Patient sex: M
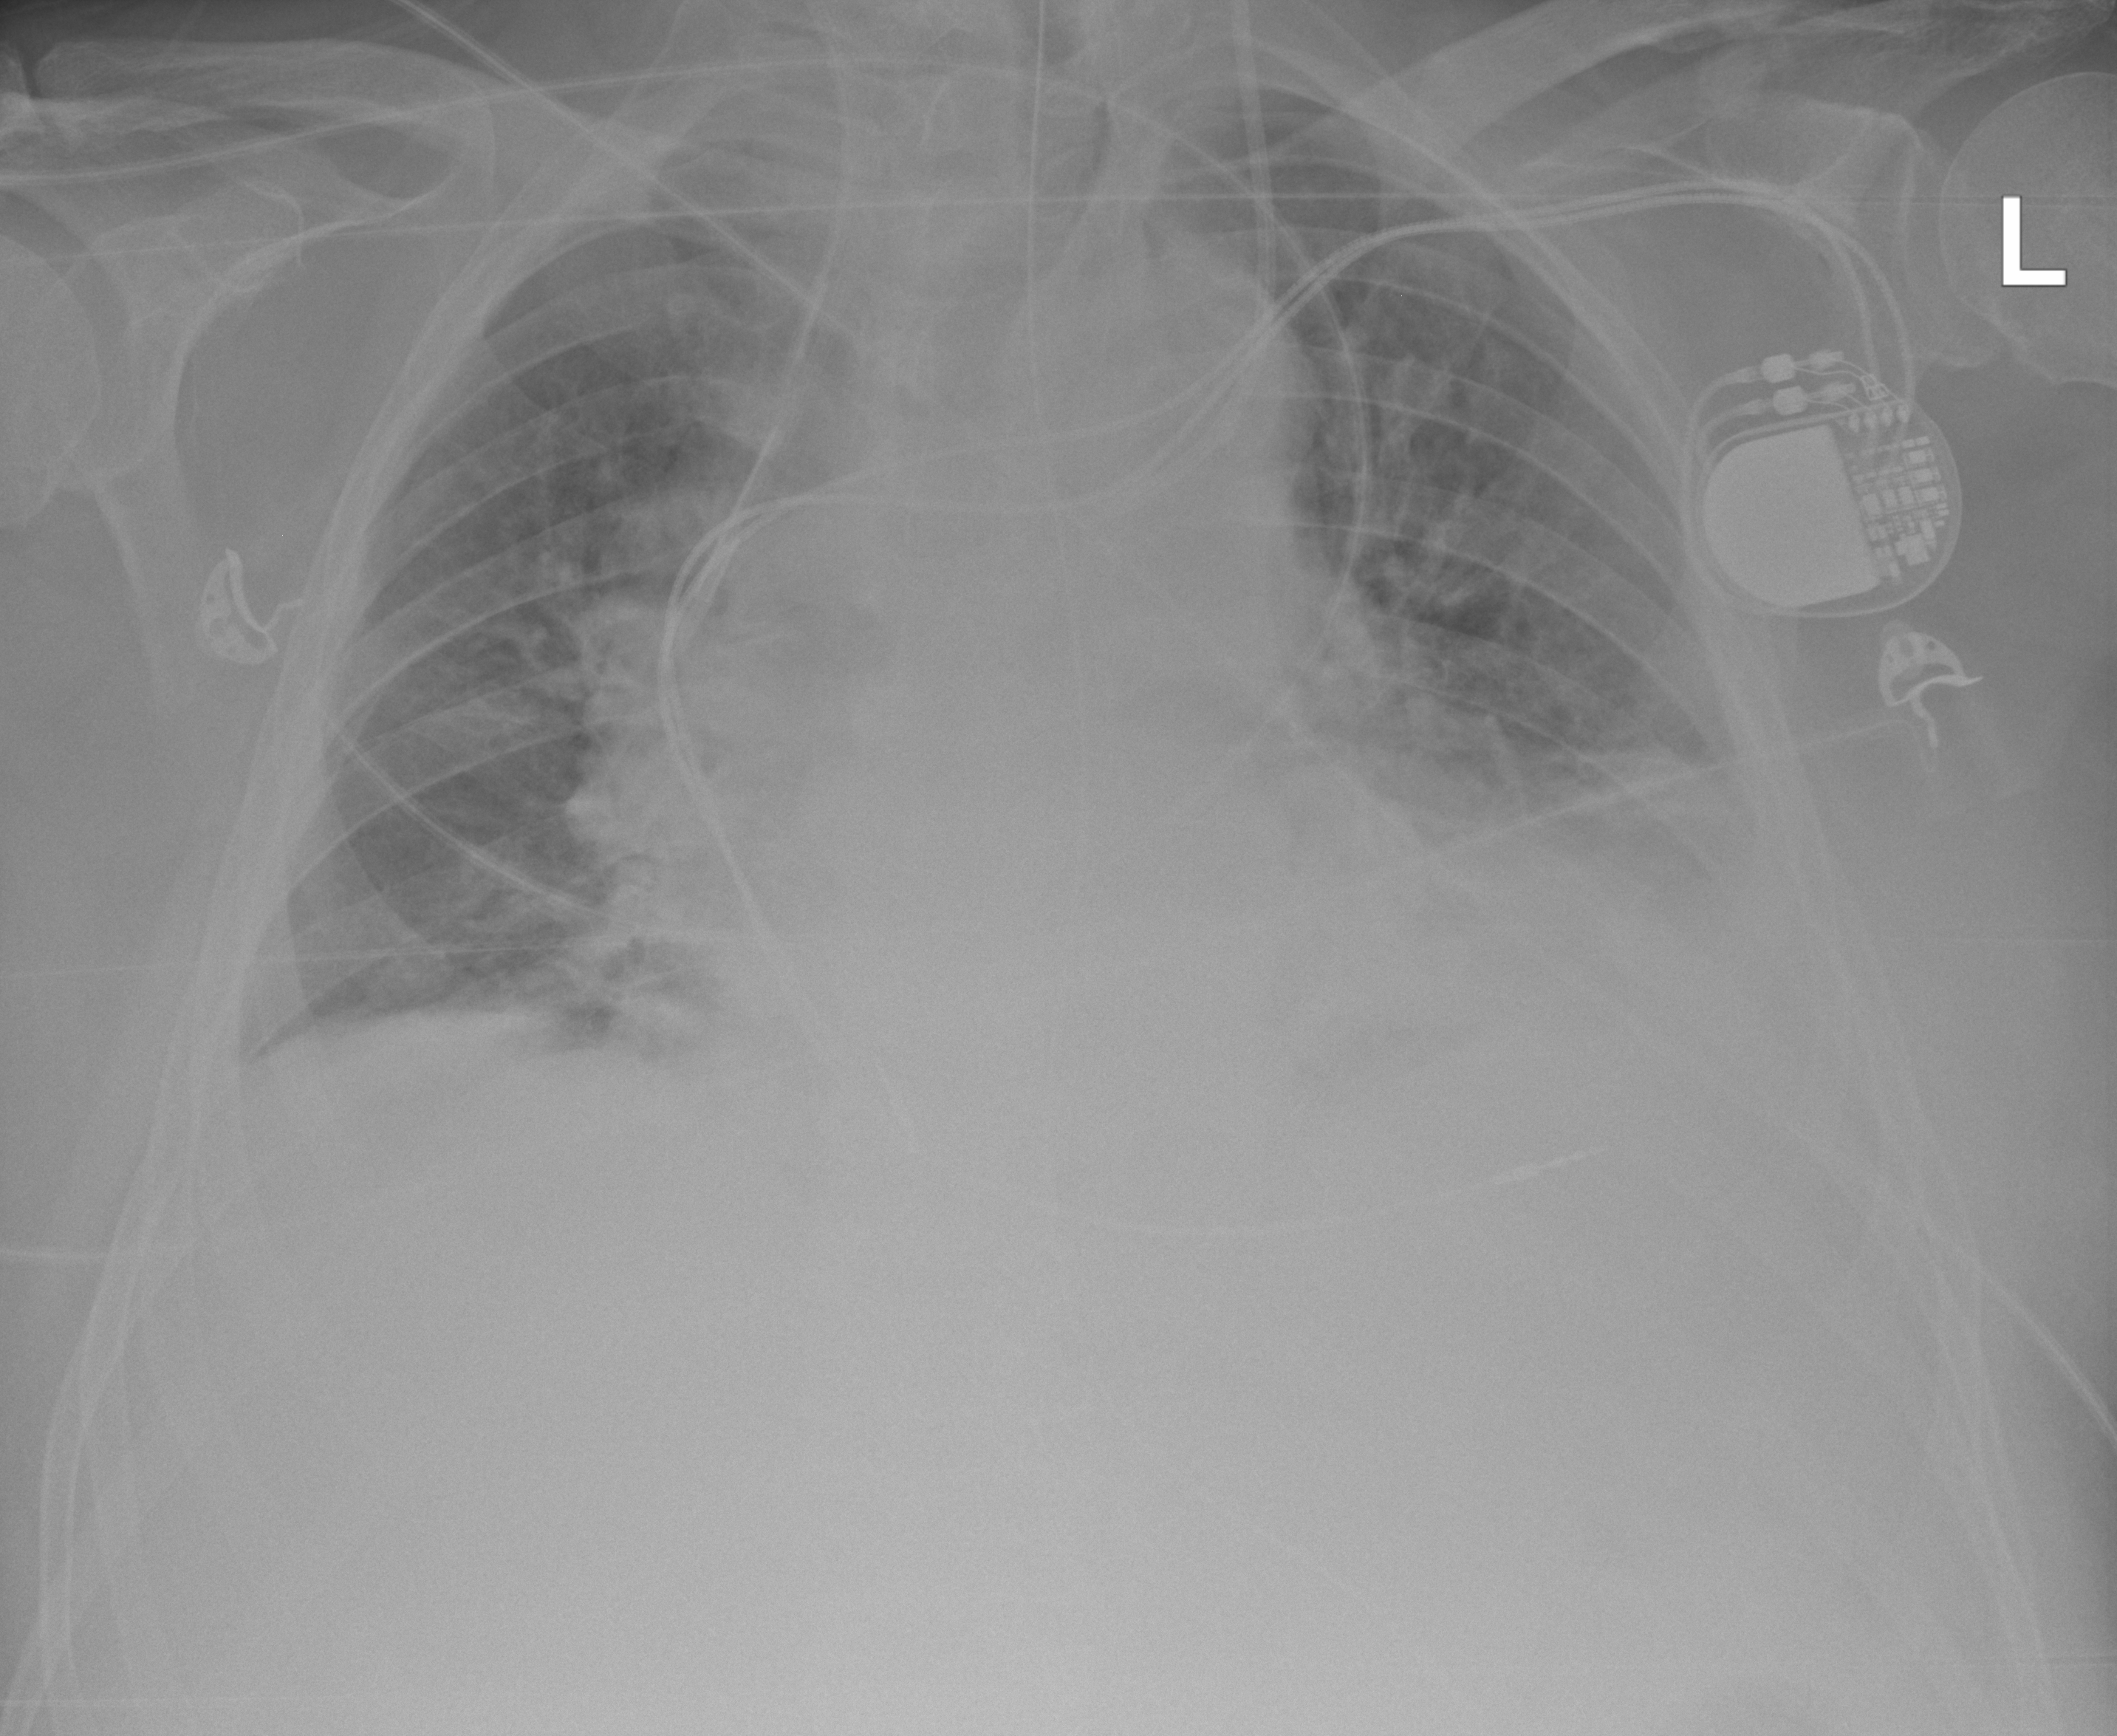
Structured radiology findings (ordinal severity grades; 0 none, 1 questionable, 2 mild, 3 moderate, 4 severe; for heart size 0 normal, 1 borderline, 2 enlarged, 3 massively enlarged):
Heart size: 3
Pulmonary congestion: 2
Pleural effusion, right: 1
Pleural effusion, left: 2
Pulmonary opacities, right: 1
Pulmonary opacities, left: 2
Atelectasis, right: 1
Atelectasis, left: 2